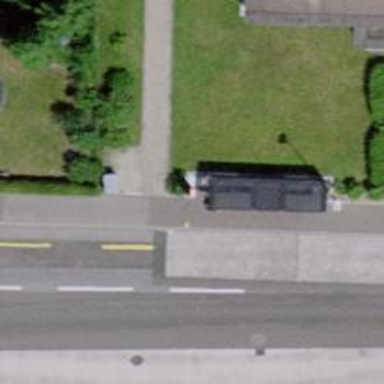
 serving as platform for public transportation."